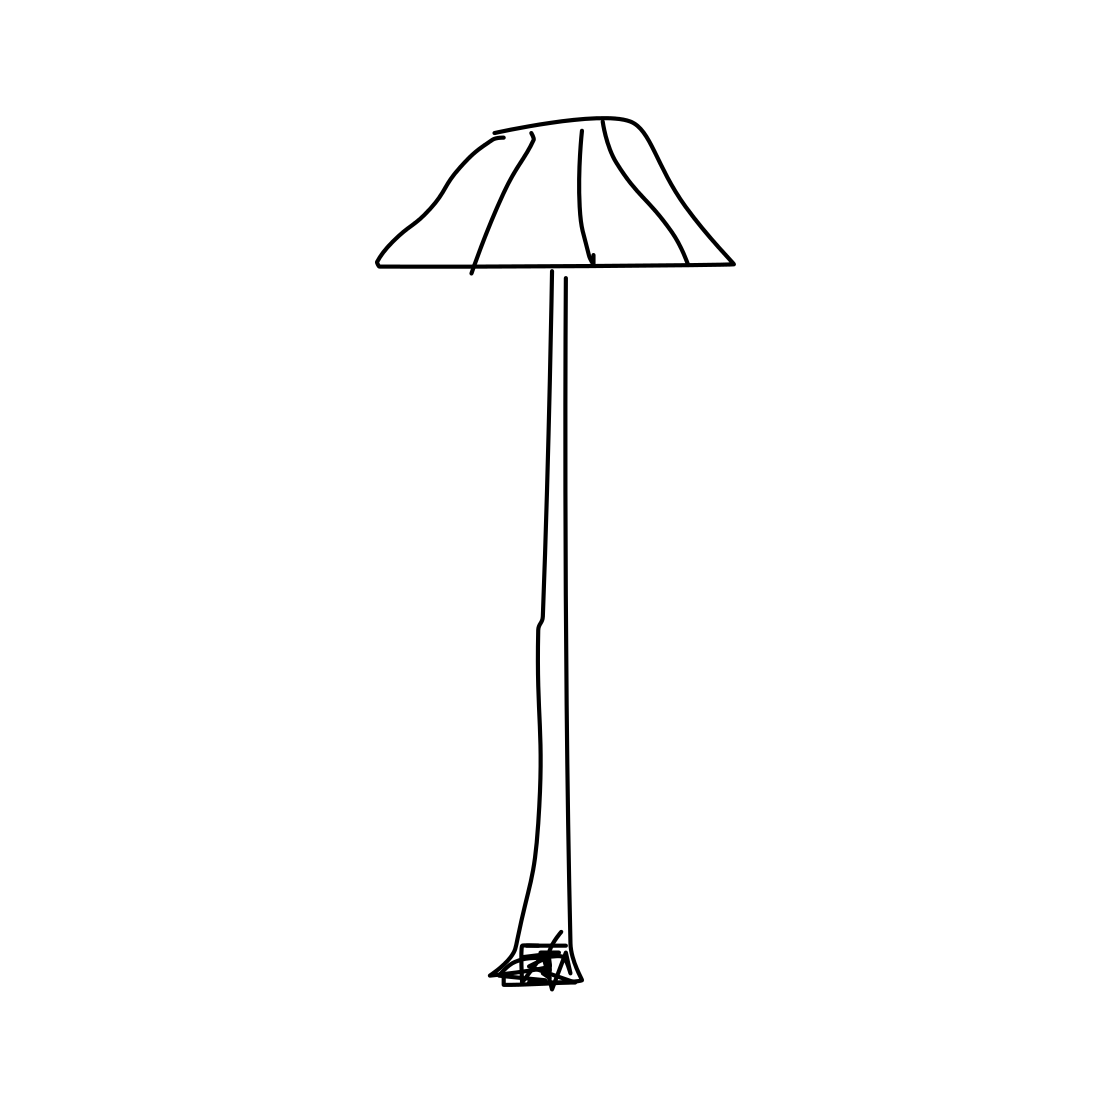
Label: floor lamp